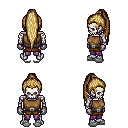
a pixel art fantasy rpg character, male body template, skeleton, leather chest armor, magenta pants, blonde extra-long topknot hairstyle, metal gloves, white slippers, four views (front, back, left, right), 2x2 character sprite sheet, small pixel art, hard edges, no anti-aliasing